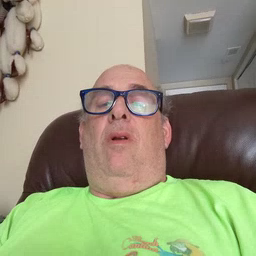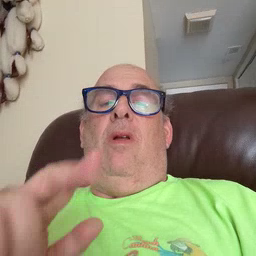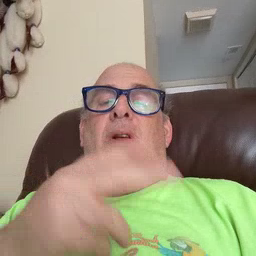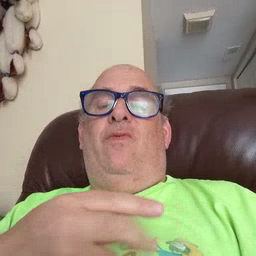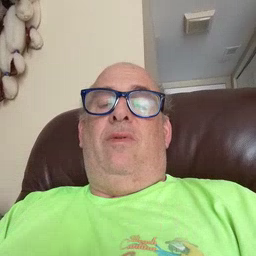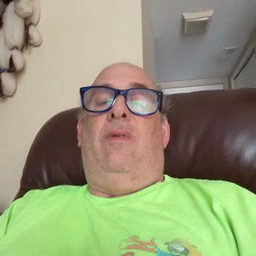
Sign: weus